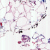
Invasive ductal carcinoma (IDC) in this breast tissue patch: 0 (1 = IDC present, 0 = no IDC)